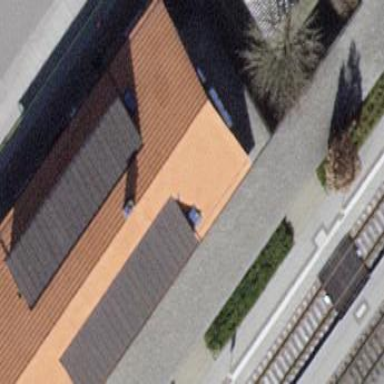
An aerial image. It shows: Transportation building.